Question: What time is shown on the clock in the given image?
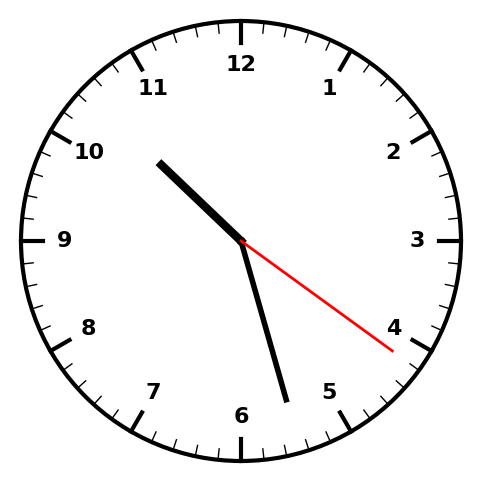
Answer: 10:27:21